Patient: sex M, age 55
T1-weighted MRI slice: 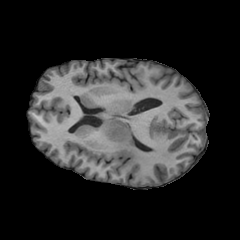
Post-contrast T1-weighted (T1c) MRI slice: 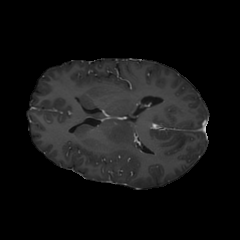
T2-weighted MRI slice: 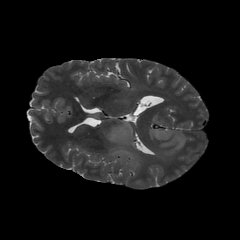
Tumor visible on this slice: yes
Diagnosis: Astrocytoma, IDH-wildtype
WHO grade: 2